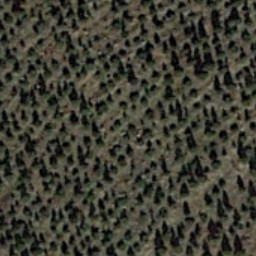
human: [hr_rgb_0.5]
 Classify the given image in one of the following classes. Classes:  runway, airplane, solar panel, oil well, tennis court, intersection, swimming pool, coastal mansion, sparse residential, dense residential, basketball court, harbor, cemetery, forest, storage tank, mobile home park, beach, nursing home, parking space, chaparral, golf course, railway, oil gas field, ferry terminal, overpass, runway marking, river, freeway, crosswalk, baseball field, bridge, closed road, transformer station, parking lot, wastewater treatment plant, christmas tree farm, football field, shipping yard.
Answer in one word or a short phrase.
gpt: christmas tree farm